Interaction volume radius: 5 \u00c5
Interaction volume height: 10 \u00c5
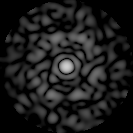
Disorder parameter: 0.8627